Question: I understand how to draw an NSWindow frame. But I don't understand how to achieve something like this for example:

If I knew, how this is called, I could investigate the matter further, but as I didn't know what , this is impossible.
I appreciate any kind of hint.
Thanks a lot.
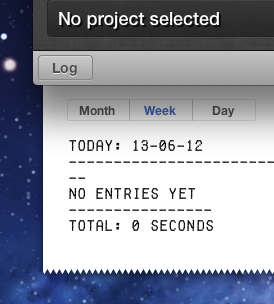
Answer: The app in the screenshot looks like it's using a customized 'NSDrawer'. Drawers slide out from a side of a window and can display any content.
Take a look at the documentation to see if it's what you want:
<URL>
Drawers are easy to set up. However, while you have full control over the content inside a drawer, you don't have much control over how the border looks without using private APIs (e.g., the ragged edges in the screenshot). If you want more control, you can use a borderless child window.
Here's a tutorial that makes a borderless, entirely custom window: <URL>
Then, you can "attach" your custom window to the parent window with '-[NSWindow addChildWindow:ordered:]'. That will allow the child window to follow the parent window as it moves. You will still need to respond to changes to the parent window size, and perhaps some other properties, on your own.